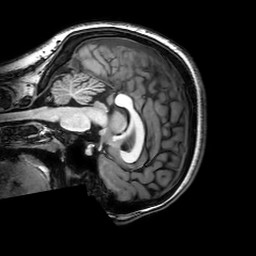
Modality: T1w
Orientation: sagittal
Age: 21
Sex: female
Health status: healthy
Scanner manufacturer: philips
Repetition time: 0.008302 s
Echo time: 0.00383 s